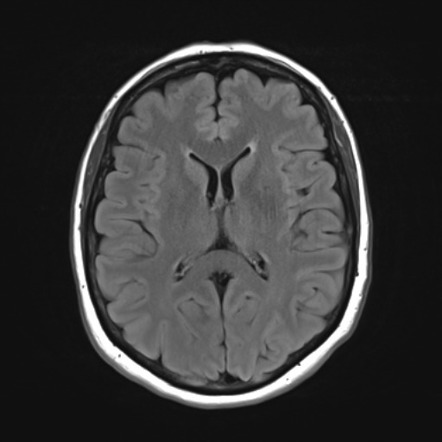
Label: notumor